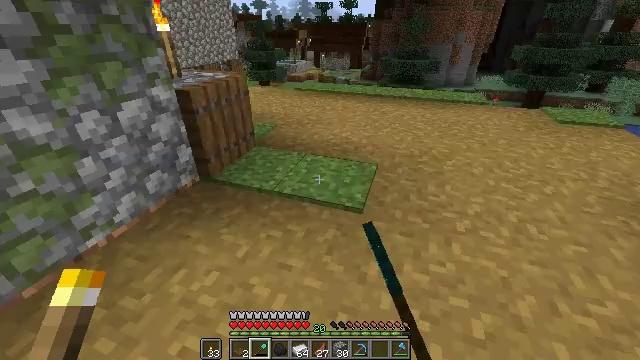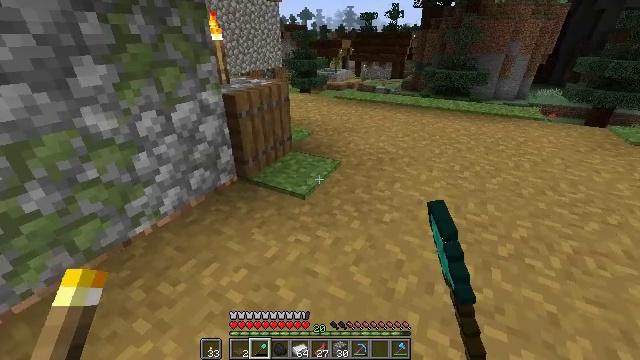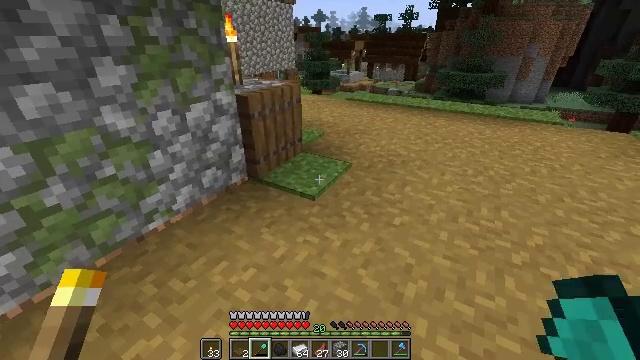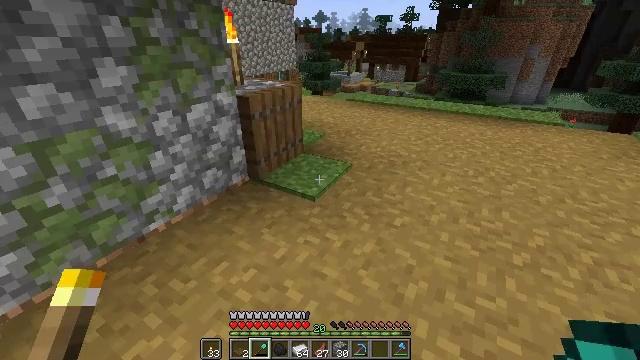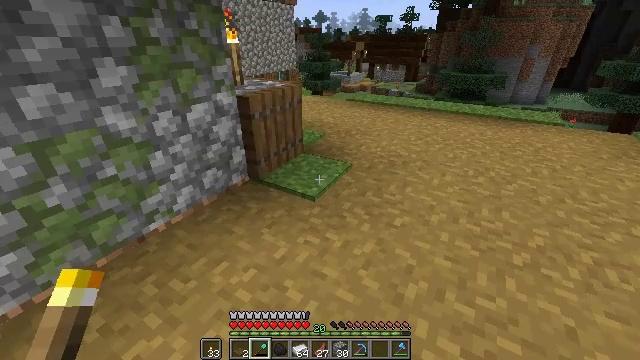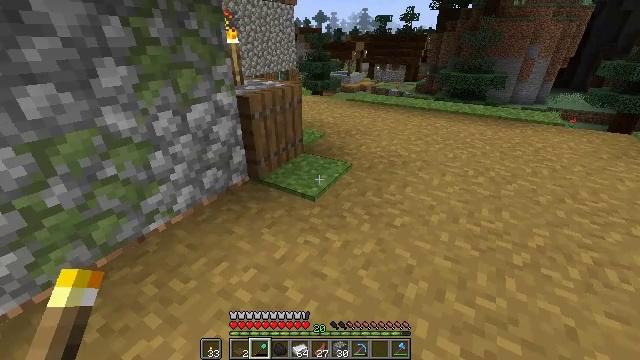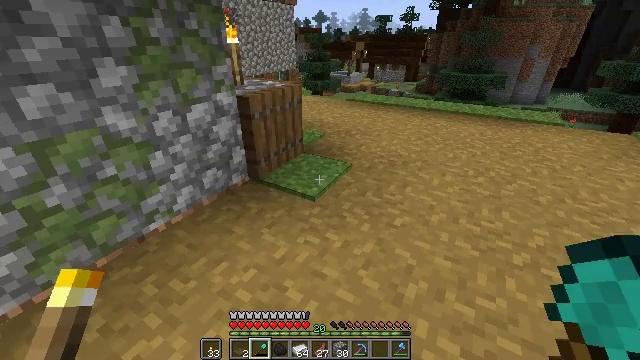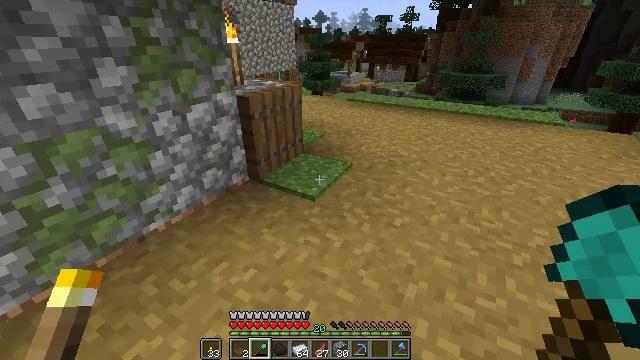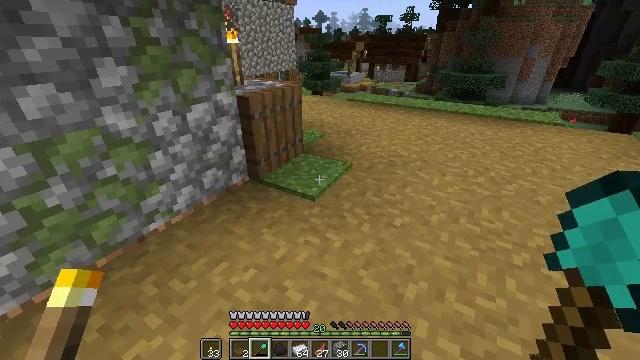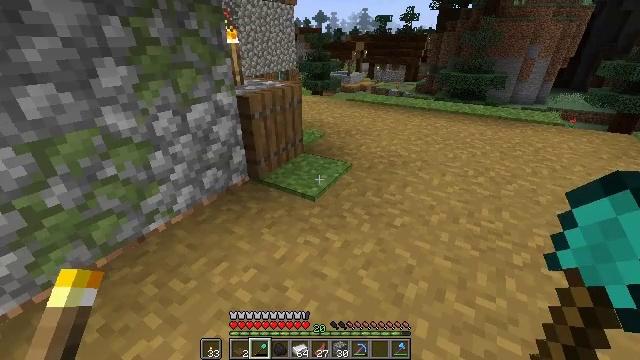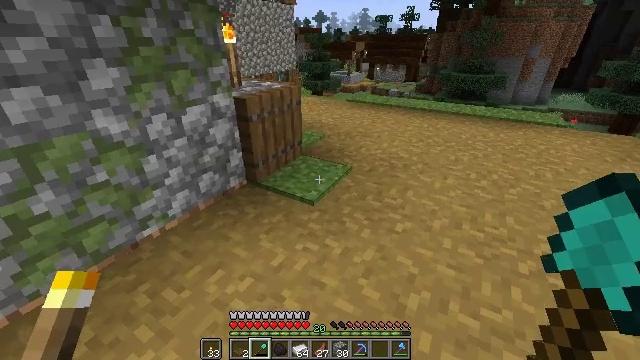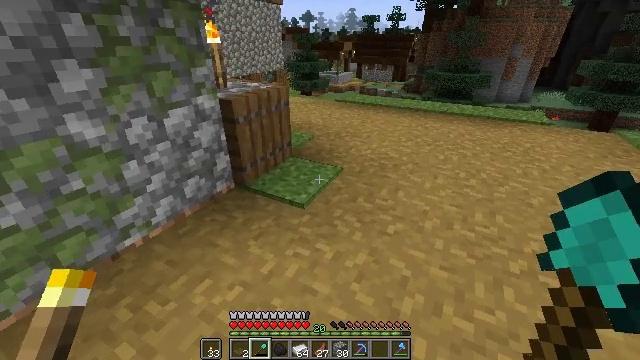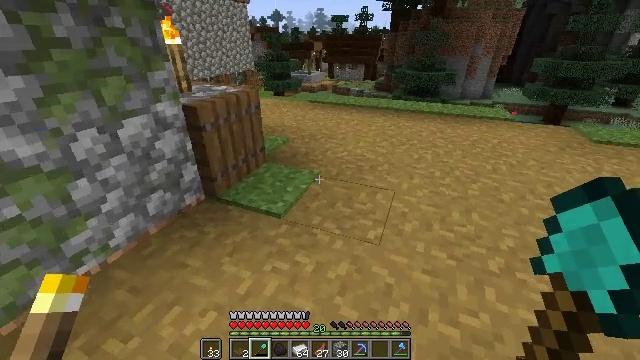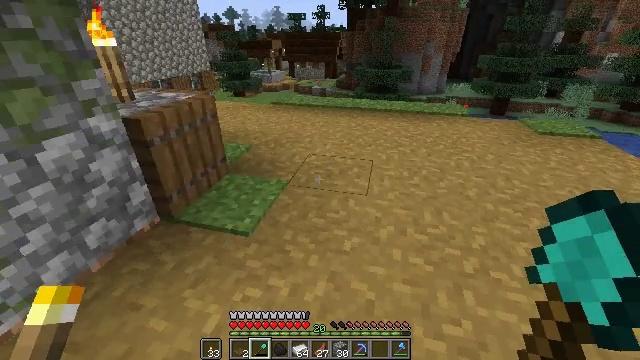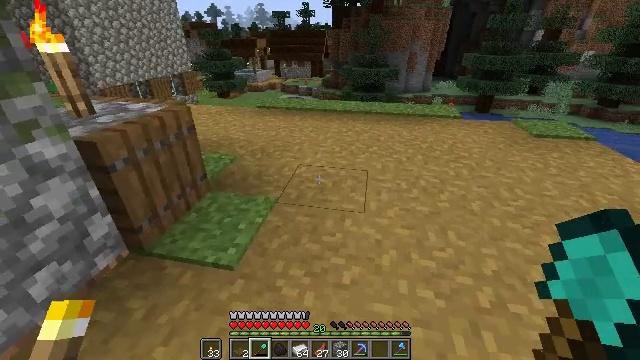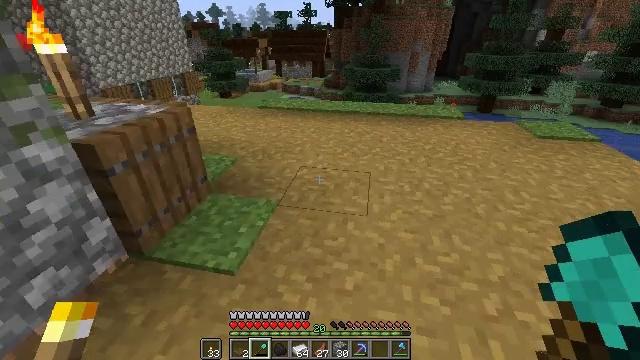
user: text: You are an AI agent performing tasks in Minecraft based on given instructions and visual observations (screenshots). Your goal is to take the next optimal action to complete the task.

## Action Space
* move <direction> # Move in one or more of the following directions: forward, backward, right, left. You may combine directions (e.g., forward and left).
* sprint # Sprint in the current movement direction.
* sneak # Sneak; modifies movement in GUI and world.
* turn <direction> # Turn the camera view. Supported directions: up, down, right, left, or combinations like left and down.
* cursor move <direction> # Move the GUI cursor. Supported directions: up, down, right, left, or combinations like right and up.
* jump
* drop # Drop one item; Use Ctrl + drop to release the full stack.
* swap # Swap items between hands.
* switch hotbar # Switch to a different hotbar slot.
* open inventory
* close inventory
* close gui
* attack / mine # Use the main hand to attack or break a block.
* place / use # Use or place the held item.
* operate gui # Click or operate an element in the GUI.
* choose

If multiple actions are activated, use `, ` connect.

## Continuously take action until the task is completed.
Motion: motion action
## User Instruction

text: Obtain a light gray carpet from the crafting table.
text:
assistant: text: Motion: turn left and up
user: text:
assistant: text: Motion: turn left
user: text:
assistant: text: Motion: no_op
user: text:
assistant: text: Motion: no_op
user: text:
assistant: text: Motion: no_op
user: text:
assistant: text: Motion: no_op
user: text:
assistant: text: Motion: no_op
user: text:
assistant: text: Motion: use / place
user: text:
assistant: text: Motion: use / place
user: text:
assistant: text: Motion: move forward, use / place
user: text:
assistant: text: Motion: move forward, turn right, use / place
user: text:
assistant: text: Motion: move forward, turn right
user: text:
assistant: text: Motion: move forward, turn right
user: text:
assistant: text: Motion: move forward, turn right
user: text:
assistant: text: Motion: move forward, sprint
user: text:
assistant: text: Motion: move forward, sprint
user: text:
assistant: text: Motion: move forward, sprint, turn right
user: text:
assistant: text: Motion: move forward, sprint
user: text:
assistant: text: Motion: move forward
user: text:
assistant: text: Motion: move forward
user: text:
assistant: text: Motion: move forward and move right, turn left
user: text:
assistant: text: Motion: move forward and move right, turn left
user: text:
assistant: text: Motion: move forward and move right, turn left
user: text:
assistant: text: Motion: move forward and move right, sprint, turn left and up
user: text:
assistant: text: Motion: move forward and move right, sprint, turn left and up
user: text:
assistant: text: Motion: move forward and move right, sprint, turn left and up
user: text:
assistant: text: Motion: move forward and move right, sprint, turn left
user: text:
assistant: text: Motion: move forward and move right, turn left
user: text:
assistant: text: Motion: move forward and move right, turn left
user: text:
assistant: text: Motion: move forward and move right, sprint